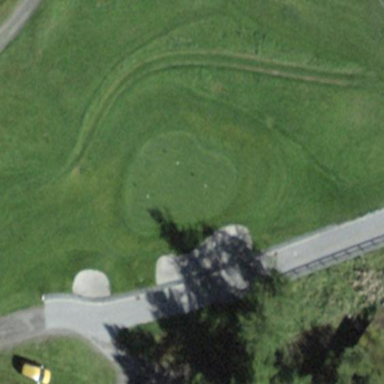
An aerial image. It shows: Golf green.